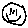
Label: smiley face